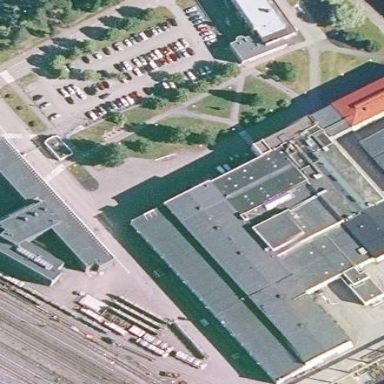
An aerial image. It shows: Industrial building.